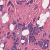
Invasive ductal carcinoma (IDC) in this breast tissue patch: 1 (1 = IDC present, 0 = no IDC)